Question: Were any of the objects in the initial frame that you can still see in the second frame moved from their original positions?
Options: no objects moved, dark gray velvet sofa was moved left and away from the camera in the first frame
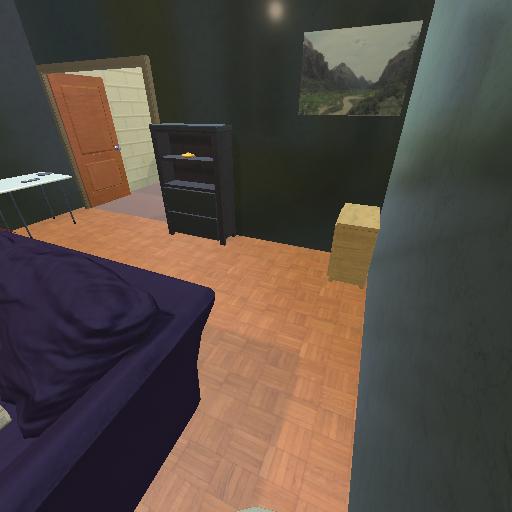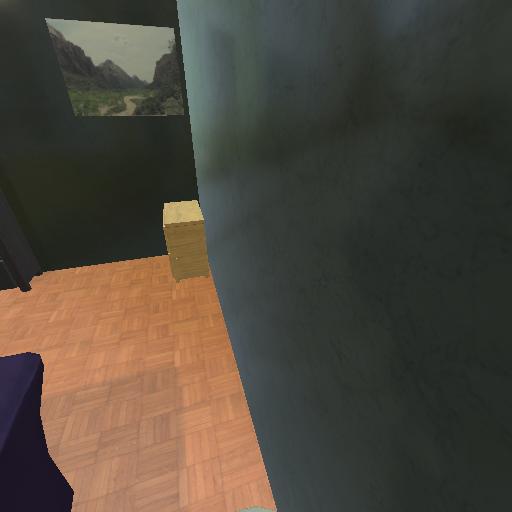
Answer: no objects moved